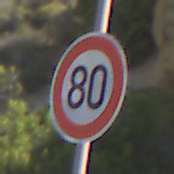
Verkehrszeichen: Geschwindigkeit80
Umgebung: Outdoor, Nature
Tageszeit: MorningAfternoon
Wetter: Clear
Licht: Natural
Jahreszeit: NotSpecified
Kontrast: HighContrast